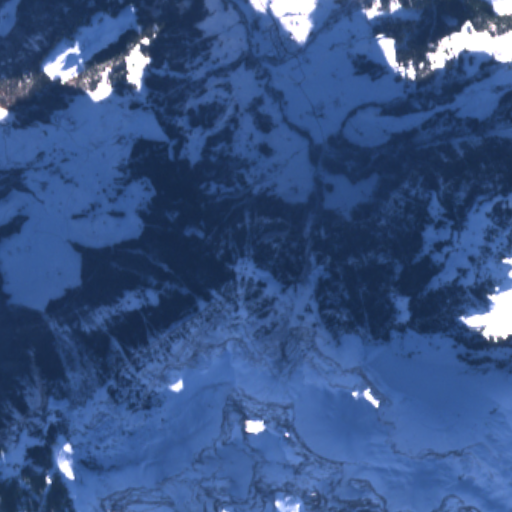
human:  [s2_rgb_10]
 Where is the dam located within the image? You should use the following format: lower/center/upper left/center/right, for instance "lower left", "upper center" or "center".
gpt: The dam is located in the lower right of the image.
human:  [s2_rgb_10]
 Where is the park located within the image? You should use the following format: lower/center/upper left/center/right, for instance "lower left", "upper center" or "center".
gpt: The park is located in the upper center of the image.
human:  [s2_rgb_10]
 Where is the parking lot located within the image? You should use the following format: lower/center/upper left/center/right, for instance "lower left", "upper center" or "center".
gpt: The parking lot is located in the upper center of the image.
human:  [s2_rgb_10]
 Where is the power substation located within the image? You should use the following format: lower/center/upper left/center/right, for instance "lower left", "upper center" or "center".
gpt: The power substation is located in the upper center of the image.
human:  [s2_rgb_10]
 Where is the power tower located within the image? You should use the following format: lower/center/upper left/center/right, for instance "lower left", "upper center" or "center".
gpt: There is no power tower in the image.